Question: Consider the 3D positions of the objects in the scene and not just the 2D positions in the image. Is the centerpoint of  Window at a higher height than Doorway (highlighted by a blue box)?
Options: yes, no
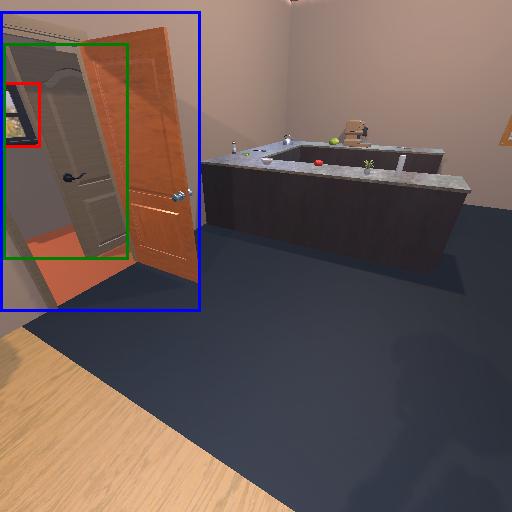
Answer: yes